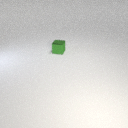
small green metal cube